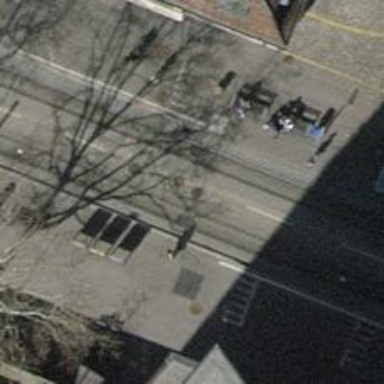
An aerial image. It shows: Paved service road with tram tracks and overhead trolley wires. The road has separate sidewalks on both sides.